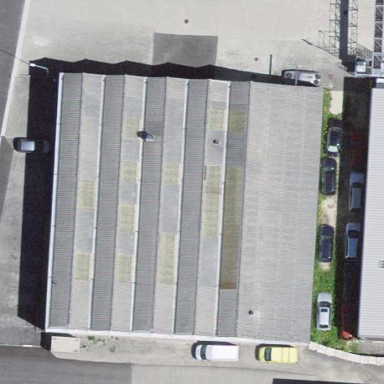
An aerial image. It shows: Industrial building.